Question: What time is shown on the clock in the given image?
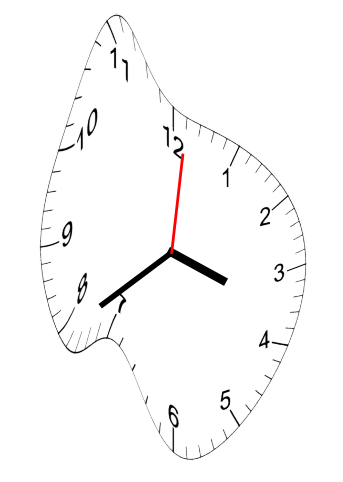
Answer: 03:39:01